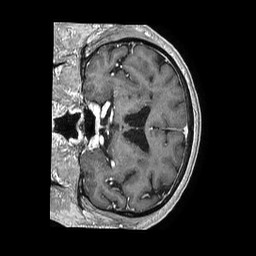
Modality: T1w
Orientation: coronal
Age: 66
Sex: male
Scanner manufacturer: philips
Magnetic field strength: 1.5 T
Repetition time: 0.007626 s
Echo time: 0.003481 s